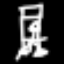
Label: chair